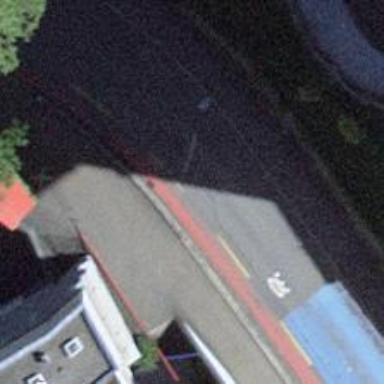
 featuring designated cycle lane on the left."